Interaction volume radius: 10 \u00c5
Interaction volume height: 15 \u00c5
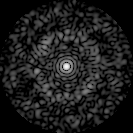
Disorder parameter: 0.779